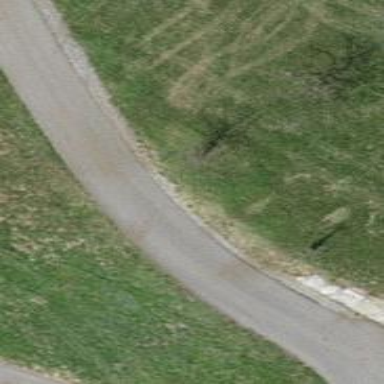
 categorized as unclassified. The road has grade1 tracktype."